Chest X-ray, PA view. Patient: 39 years old, sex F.
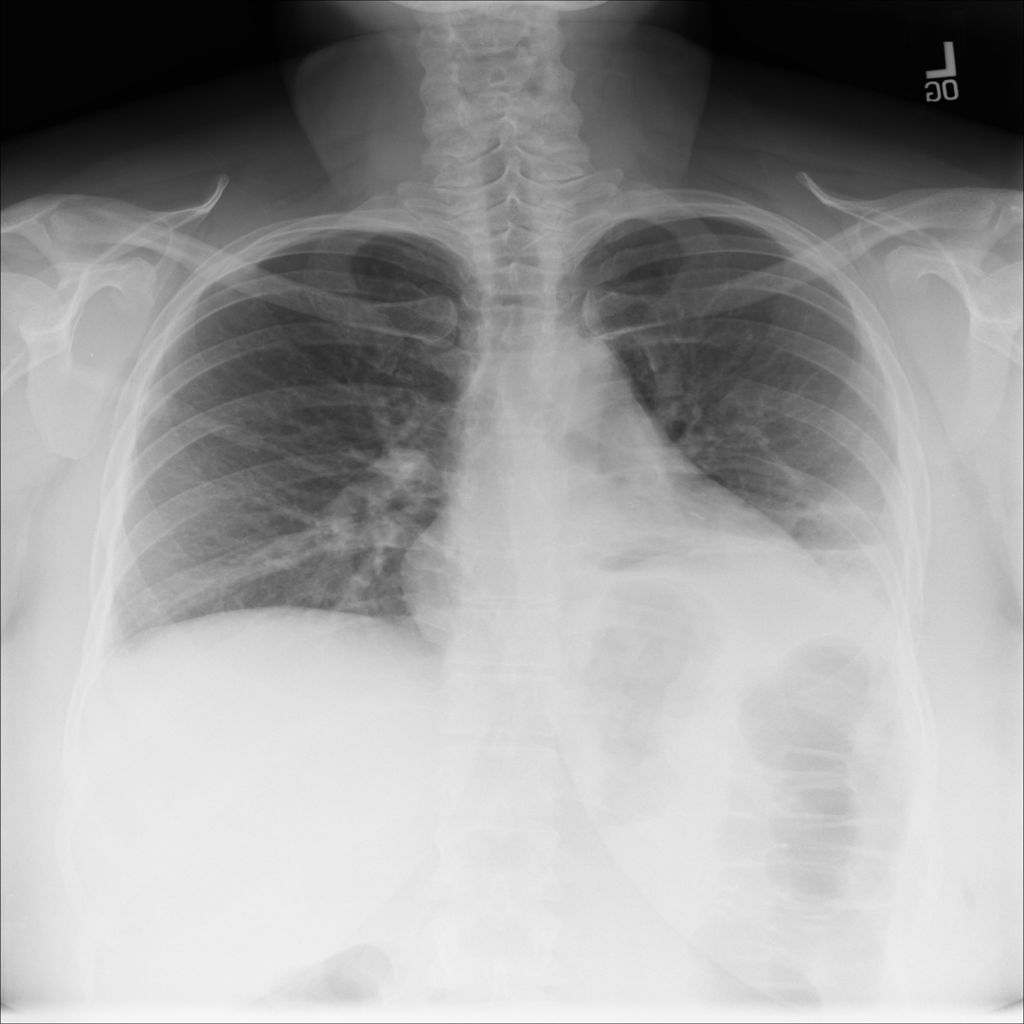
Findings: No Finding